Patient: sex M, age 60
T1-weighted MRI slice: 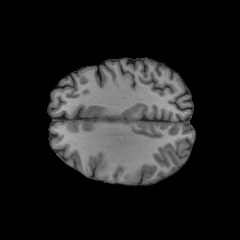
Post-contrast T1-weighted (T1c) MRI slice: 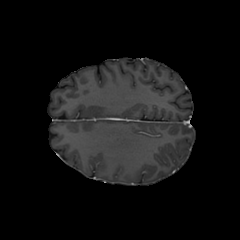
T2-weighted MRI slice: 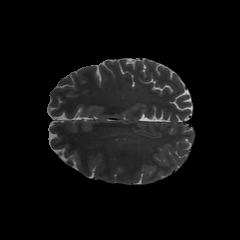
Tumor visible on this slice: no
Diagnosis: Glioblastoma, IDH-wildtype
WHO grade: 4